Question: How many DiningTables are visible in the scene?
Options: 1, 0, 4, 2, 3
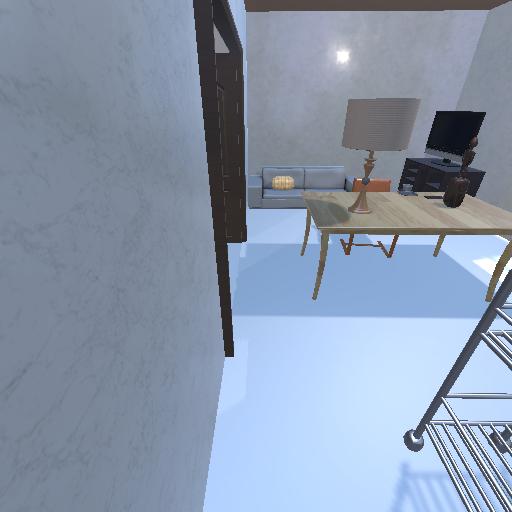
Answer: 1